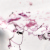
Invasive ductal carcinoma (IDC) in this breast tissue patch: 0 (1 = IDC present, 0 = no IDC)